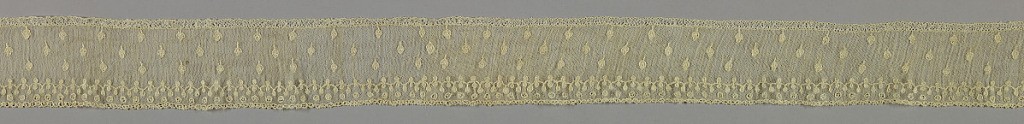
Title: Edge
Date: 18th century
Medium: linen Technique: needle lace with ground of loop & twist with twist return
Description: Burano-style lace worked with a design of three rows of widely-spaced buds above a vine border. Straight edge, Louis XVI style.